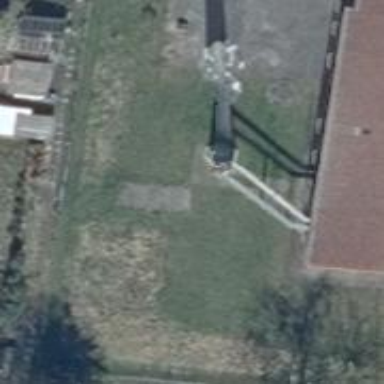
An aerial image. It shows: Communication tower.